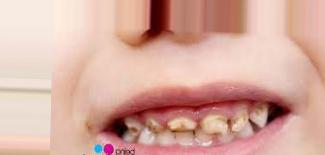
Condition: Tooth Discoloration